Question: I'm using Twitter Bootstrap 2.3.2 and while I was developing the app in MVC4, I had no issue with the Glyphicons, until I tested it in Firefox and IE.
In firefox, I get the following Image instead of the icons:

I checked the reference to the glyphicons image files and they are all right.
While debugging in Chrome, I can see the icons perfectly (I cleared my cache to see if that was the issue, but the icons persisted).
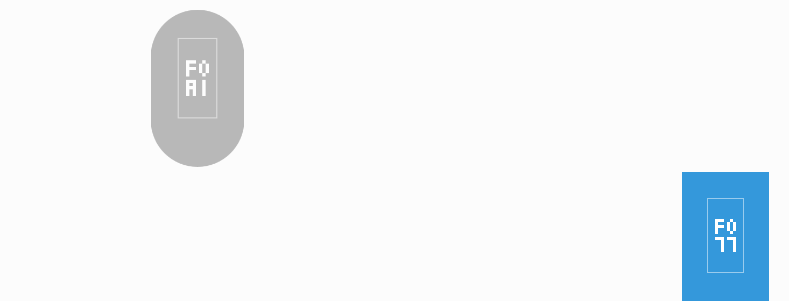
Answer: You should check that your glyphicons relative url is correctly formatted:
If your glyphicons image file is in ../icon/glyphicons.png
'''
url('../icon/glyphicons.png')
'''
But be careful, if the file is actually in the url should be:
'''
url('../img/icon/glyphicons.png')
'''